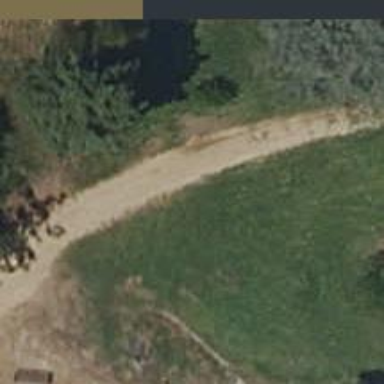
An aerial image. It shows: Unpaved path.